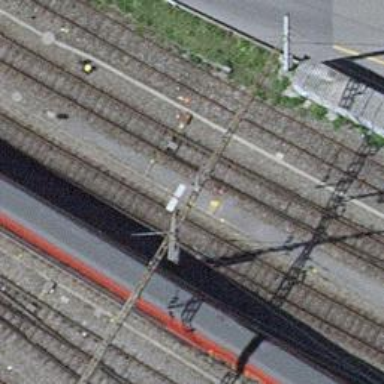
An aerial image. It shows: Railway track with contact line for electrification.